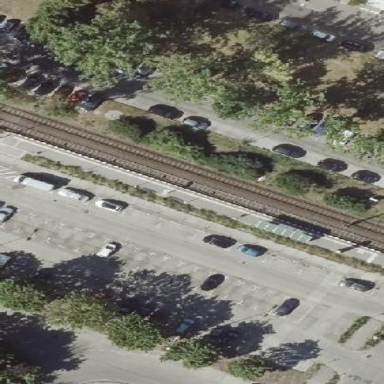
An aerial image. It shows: Platform for public transport with shelter. This platform is for trams and railways.